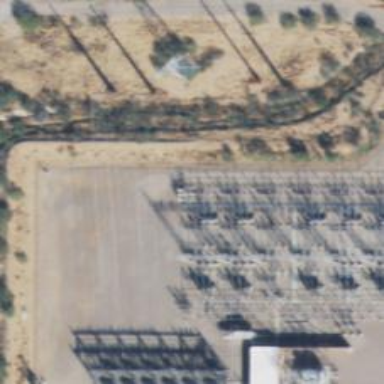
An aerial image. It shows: Switch used for power control.